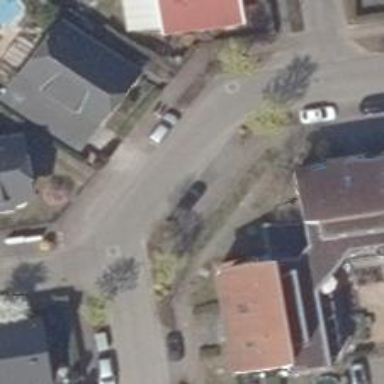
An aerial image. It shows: Living street with separate sidewalks on both sides.